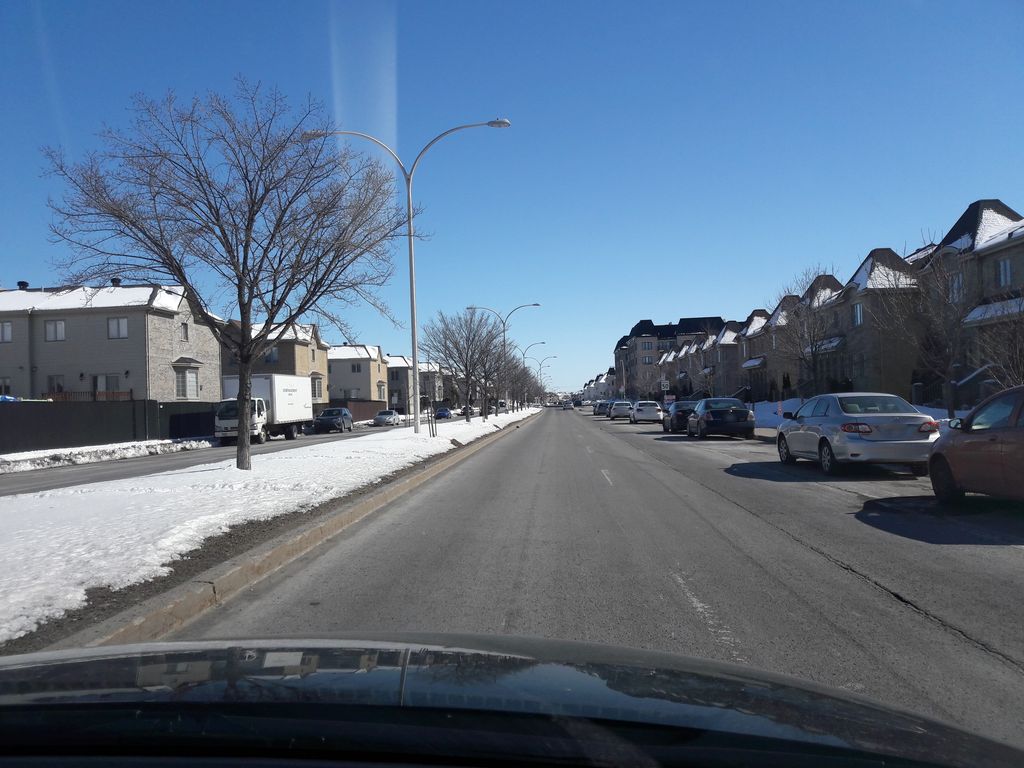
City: montreal